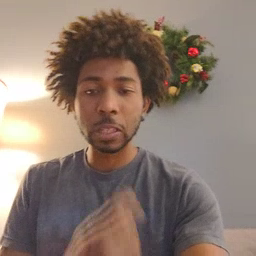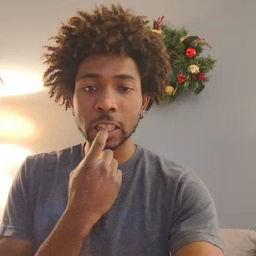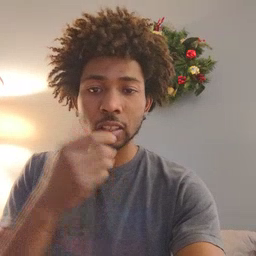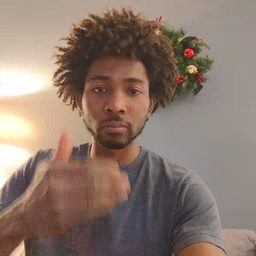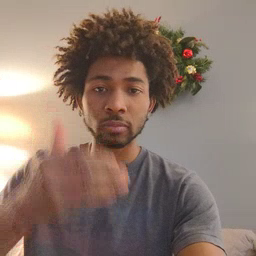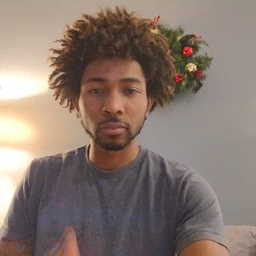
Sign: glasswindow